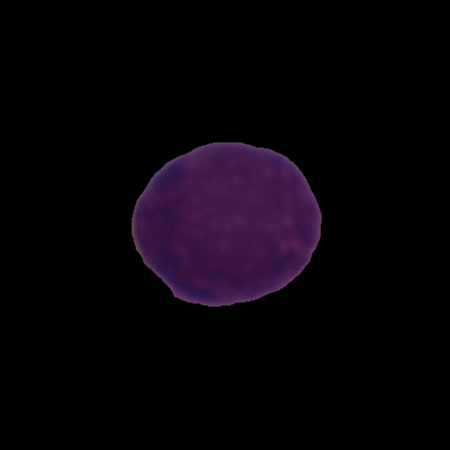
Label: healthy